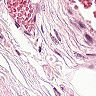
Metastatic tissue present: no